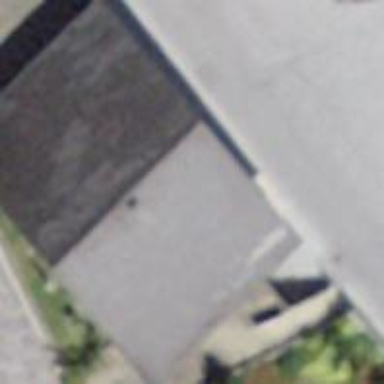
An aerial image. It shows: Building.